Question: I have problem with my GUI that I want to share with you. I have a list item(type: Poplist) to show my directory details.

directory details are like:
- - - - -
My problem is I want to replace this GUI structure with something because length of path keep increasing and I cannot show them properly but I can not decide what component is better to use.
I tried to change my list item type to Tlist but it was not that thing I was looking for.
problem of type combobox was also developer could able to modify the location.
in your point of view tree view could be good things to replace? but what should I do with Space problem???
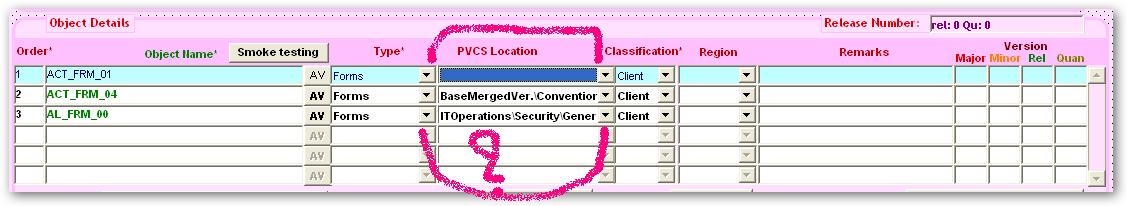
Answer: I don't know if this is what you are after but you can always programmatically set the tooltip of the item. The tooltip will then be displayed when the user is hovering the mouse over the item. The drawback is that Forms don't have instance level tooltip meaning that you need to reset the tooltip on something like When-New-Record-Instance. An alternative should be to in similar way use the hint text property. A third alternative could be to open the item Editor when the user double clicks the item or something like that.